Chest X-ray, AP view. Patient: 57 years old, sex M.
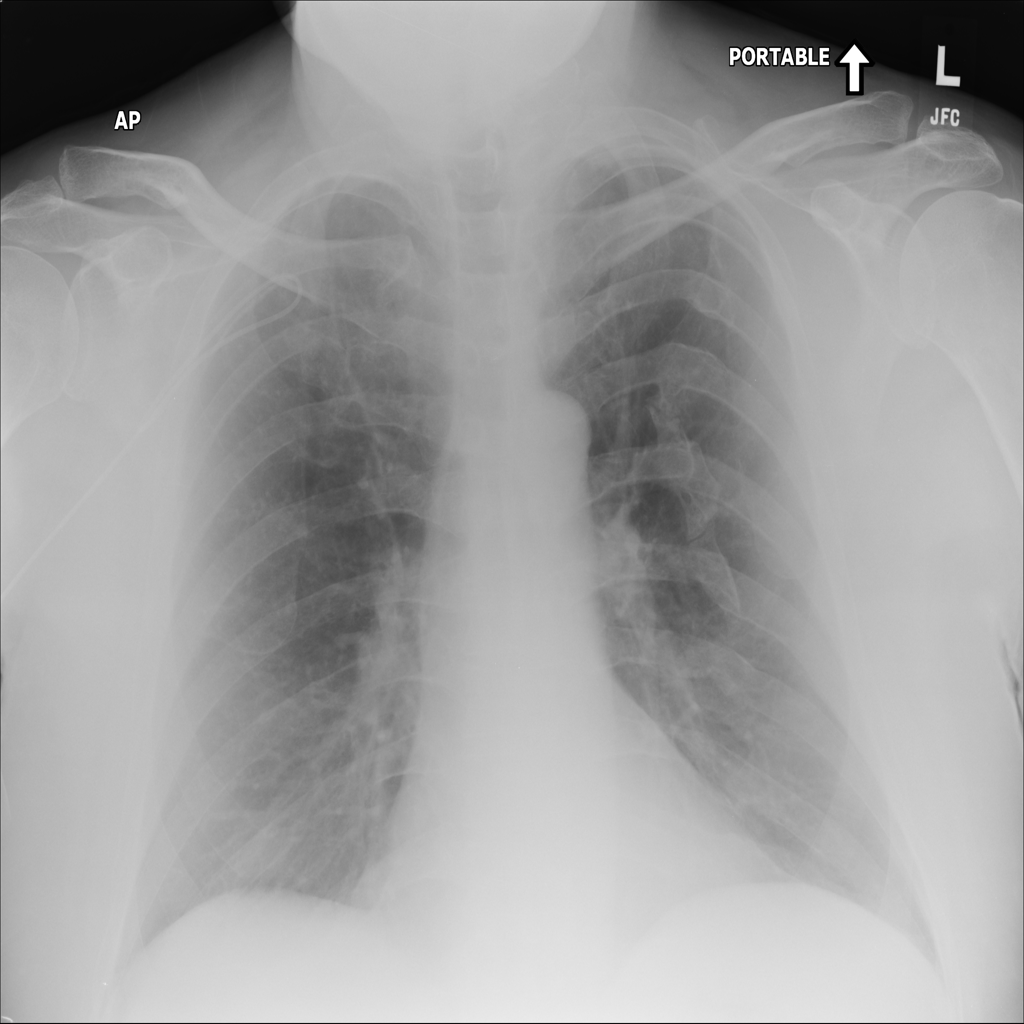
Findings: No Finding